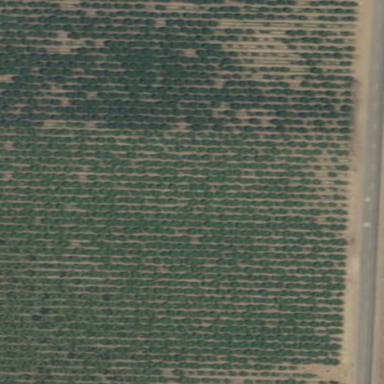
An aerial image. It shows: Orchard filled with plum trees.